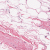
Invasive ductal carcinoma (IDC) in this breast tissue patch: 0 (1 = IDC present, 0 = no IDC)